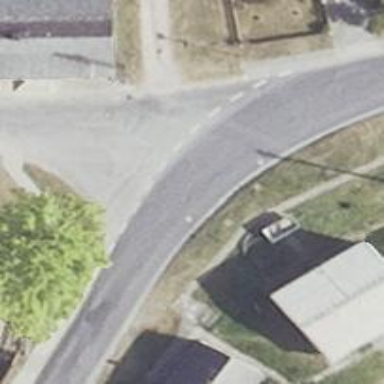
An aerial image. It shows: Secondary road with asphalt surface. There is sidewalk on the left side.